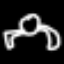
Label: frog